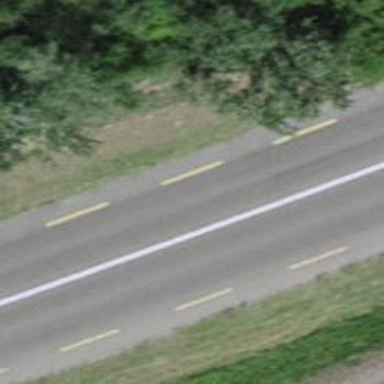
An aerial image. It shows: Primary highway with asphalt surface and designated lane for cyclists.